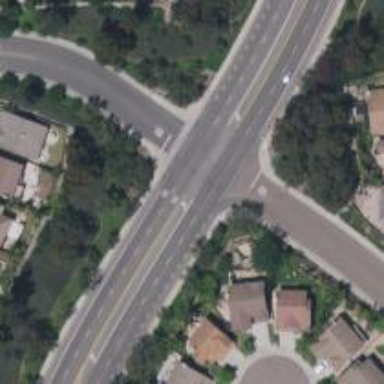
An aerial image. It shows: Stop road.